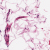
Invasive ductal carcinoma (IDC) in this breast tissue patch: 0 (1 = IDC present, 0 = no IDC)